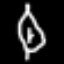
Label: leaf